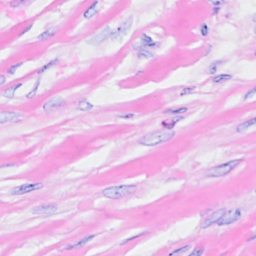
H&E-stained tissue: Breast